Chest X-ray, AP view. Patient: 21 years old, sex F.
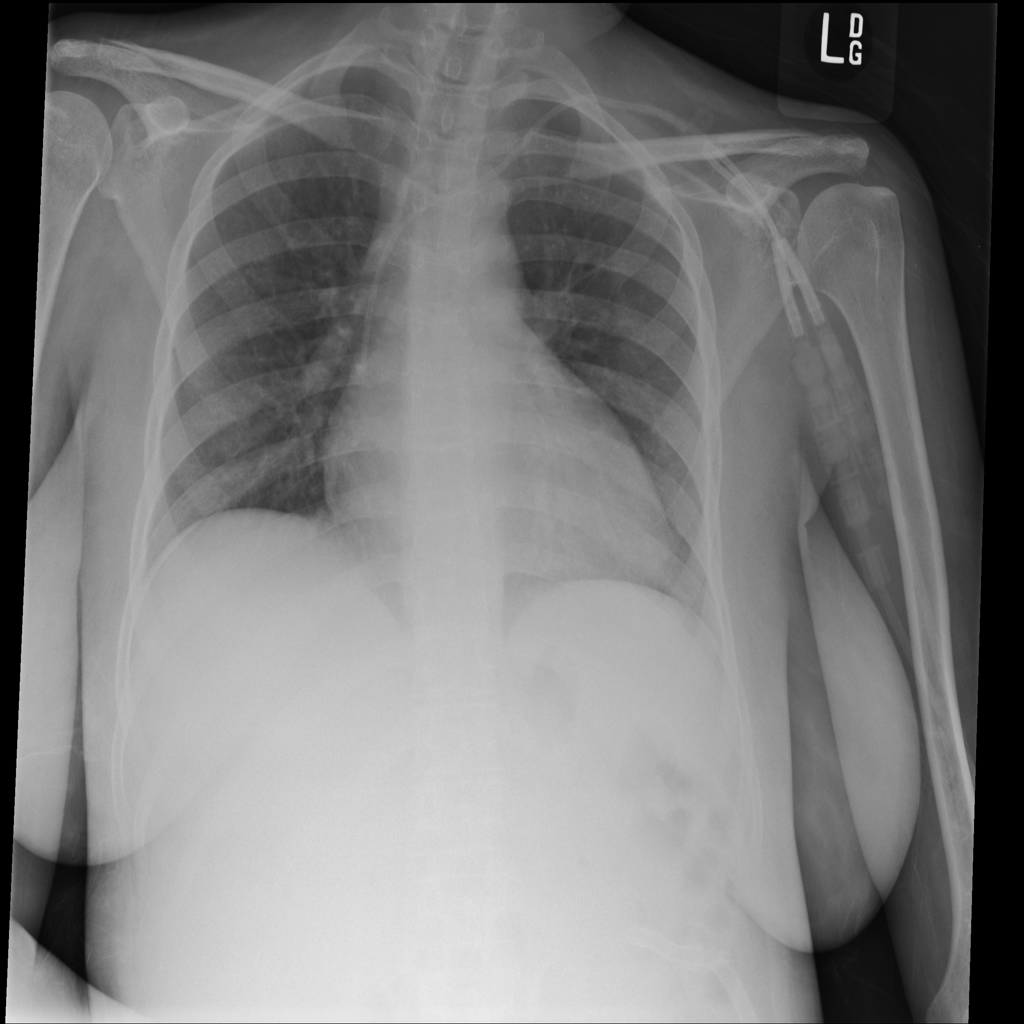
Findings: No Finding